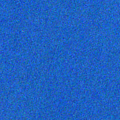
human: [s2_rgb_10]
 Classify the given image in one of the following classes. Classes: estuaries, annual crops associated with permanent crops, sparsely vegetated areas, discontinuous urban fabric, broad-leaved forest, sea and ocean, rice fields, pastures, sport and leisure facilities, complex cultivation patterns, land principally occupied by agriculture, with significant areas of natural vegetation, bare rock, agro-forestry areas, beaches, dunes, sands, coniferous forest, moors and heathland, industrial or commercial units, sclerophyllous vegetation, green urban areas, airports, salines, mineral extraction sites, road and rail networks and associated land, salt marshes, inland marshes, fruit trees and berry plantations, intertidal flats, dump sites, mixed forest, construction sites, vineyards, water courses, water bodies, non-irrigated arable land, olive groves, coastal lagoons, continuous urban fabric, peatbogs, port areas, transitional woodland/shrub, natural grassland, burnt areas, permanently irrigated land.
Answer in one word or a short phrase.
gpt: sea and ocean